Question: I am displaying some data inside a as can be seen in the image below

The label is rectangular with dimensions of pixels, and I display the data inside a line by line as can be seen below
'''
for (int i = 0; i < winSize; i++)
{
for (int j = 0; j < winSize; j++)
{
int val = val1[counter];
label->setFont(m_labelFont);
label->setText(label->text() + " " + QString::number(val));
counter = counter + 1;
}
label->setText(this->text() + "
");
}
'''
Those empty spaces above and below the data look kind of bad though, and I would like to somehow scale the lines so as the content to fit inside the label's height.
Is there a way of doing that?
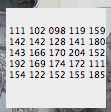
Answer: Try using 'line-height' CSS propery:
'''
label->setFont(m_labelFont);
for (int i = 0; i < winSize; i++)
{
QString line = "<p style="line-height:100">";
for (int j = 0; j < winSize; j++)
{
int val = val1[counter];
line += QString::number(val) + " ";
counter = counter + 1;
}
line += "</p>";
label->setText(label->text() + line);
}
'''
Also, consider removing the contents margins of the layout that holds the label:
'''
layout()->setContentsMargins(0, 0, 0, 0);
'''